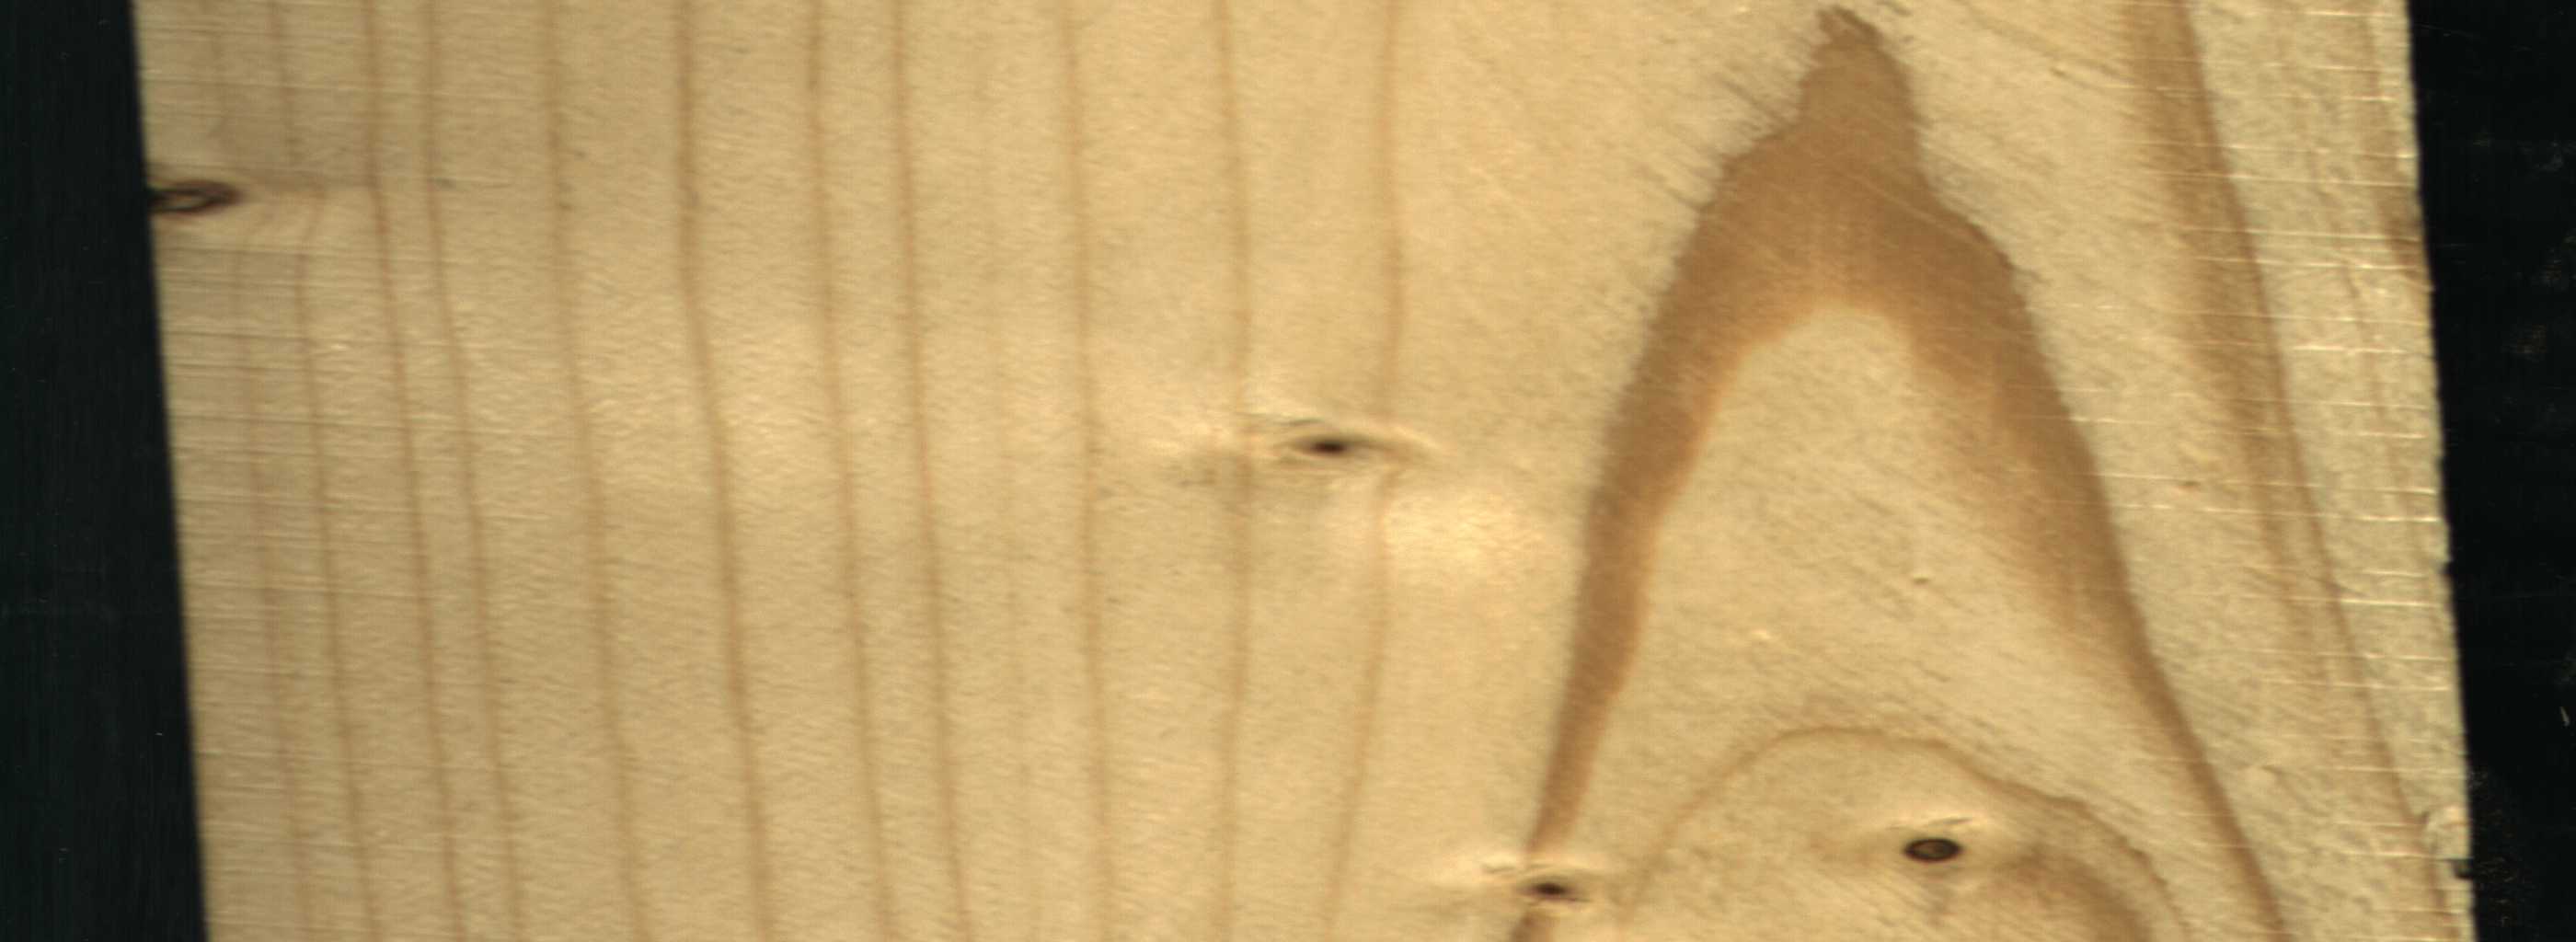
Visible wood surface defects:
Quartzity
Dead_Knot
Live_Knot
Live_Knot
Live_Knot